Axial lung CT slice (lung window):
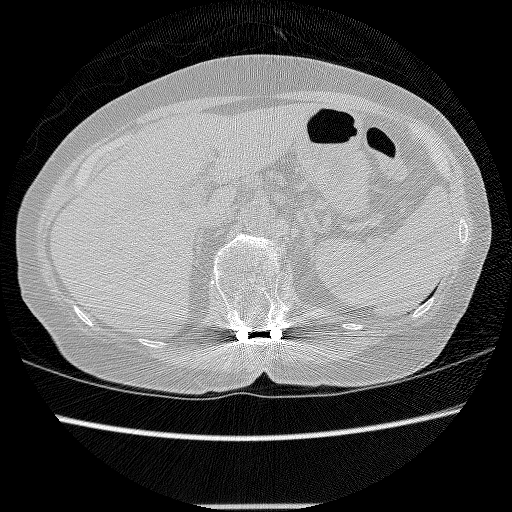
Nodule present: no